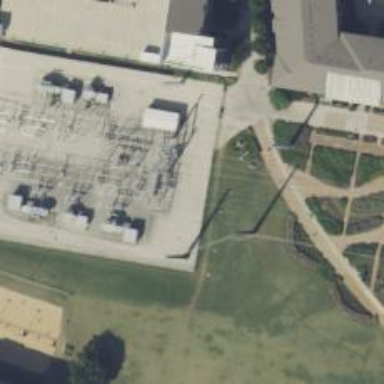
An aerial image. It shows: Switch used for power control.